Interaction volume radius: 5 \u00c5
Interaction volume height: 15 \u00c5
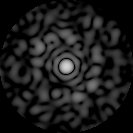
Disorder parameter: 0.8254